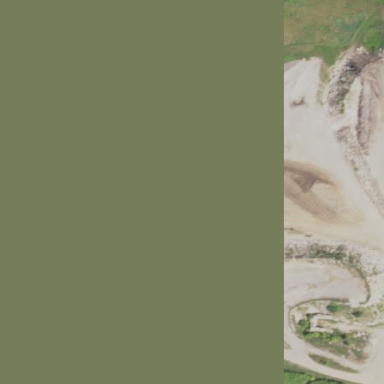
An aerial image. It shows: Quarry area rich in sand and gravel resources.